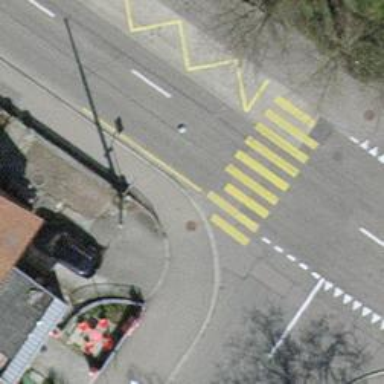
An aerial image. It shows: Uncontrolled zebra crossing on the road.